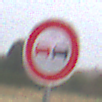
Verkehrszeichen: Ueberholverbot
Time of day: Midday
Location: Outdoor (Suburban)
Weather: Overcast
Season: NotSpecified
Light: Natural